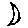
Label: moon